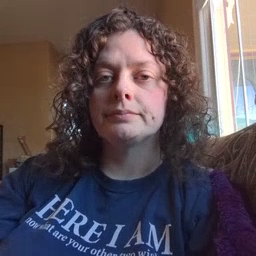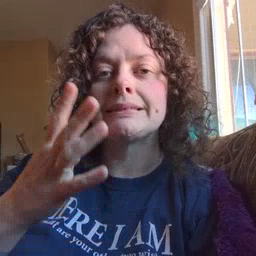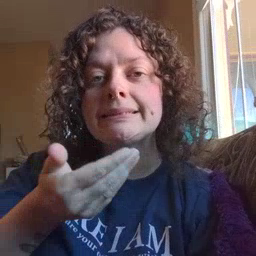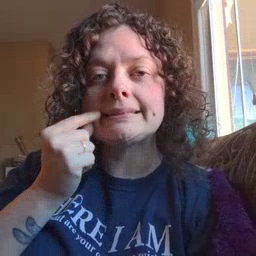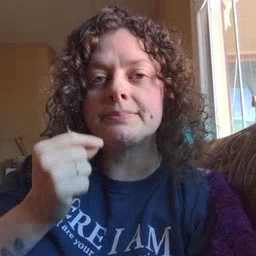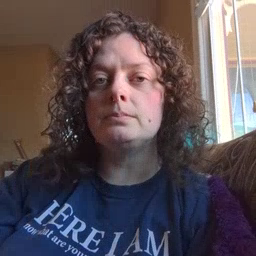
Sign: kitty